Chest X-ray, PA view. Patient: 57 years old, sex F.
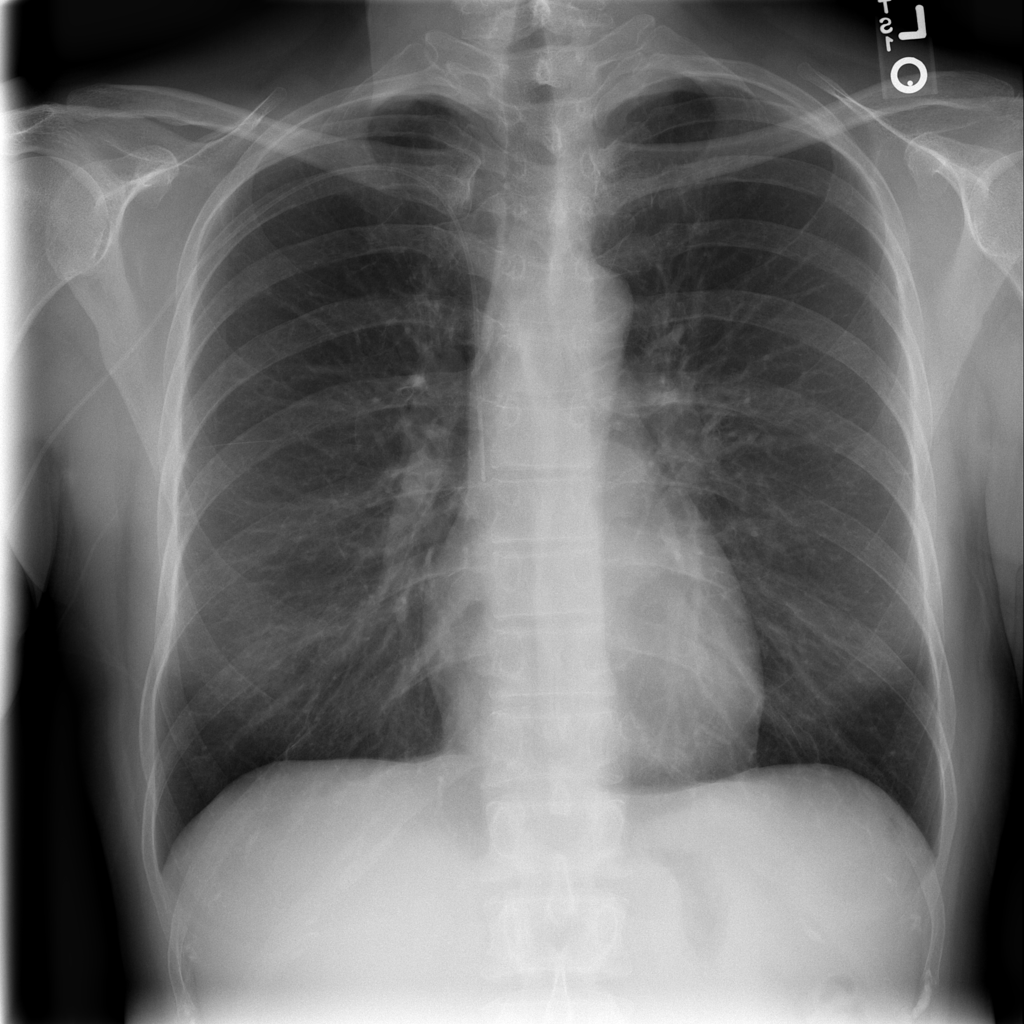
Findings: No Finding